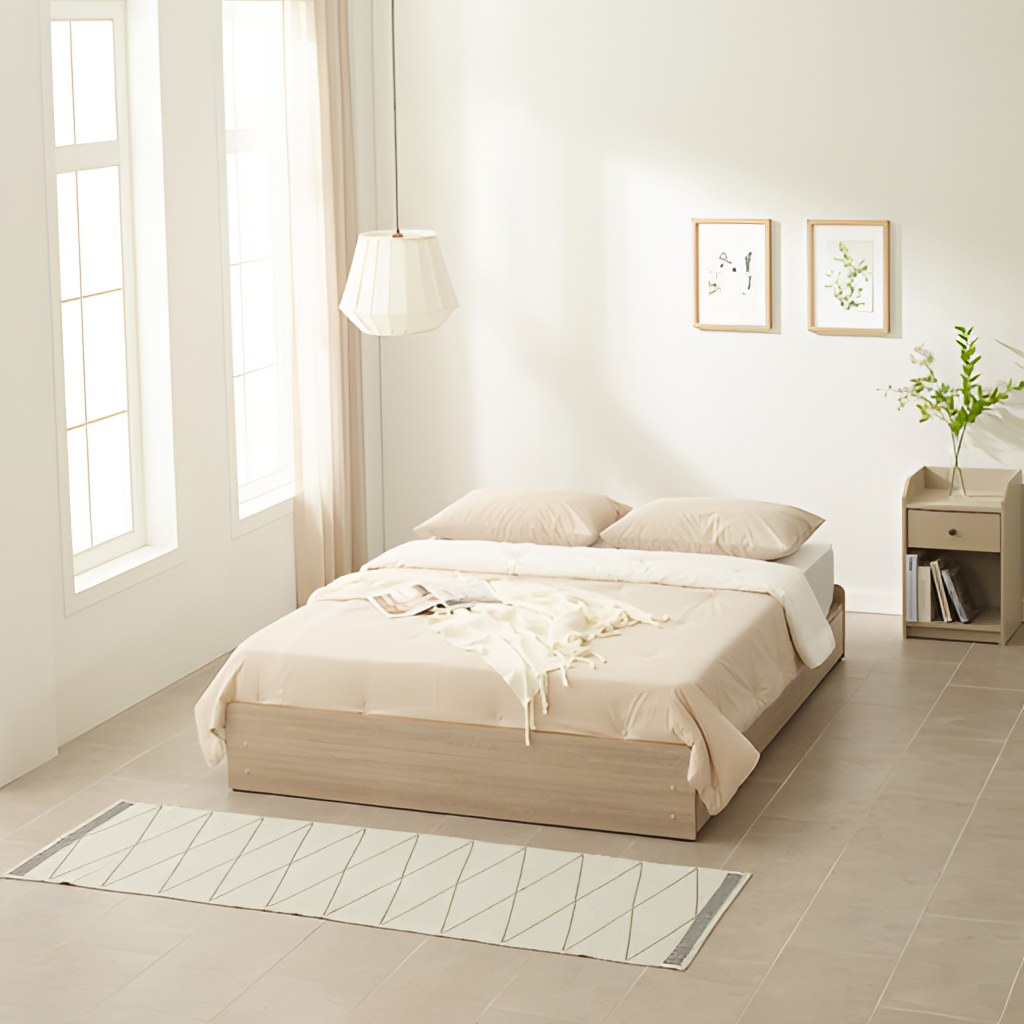
bedroom, wood bed, tile flooring, with large square pattern, white paint wallpaper, with solid pattern, minimalist